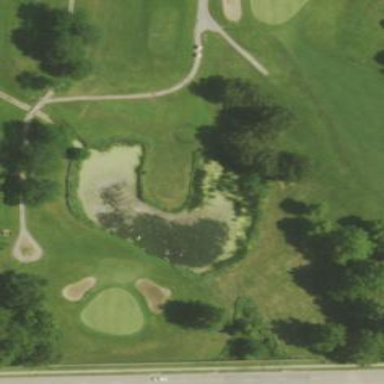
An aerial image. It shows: Golf water hazard area featuring lateral water hazard.